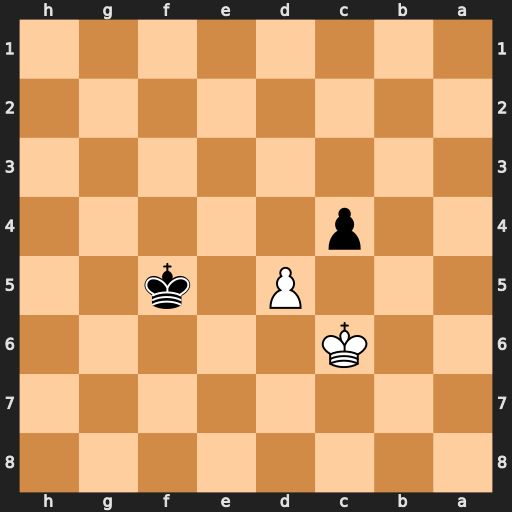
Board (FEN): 8/8/2K5/3P1k2/2p5/8/8/8
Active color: b
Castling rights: -
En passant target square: -
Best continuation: c3 d6 c2 d7 c1=Q+